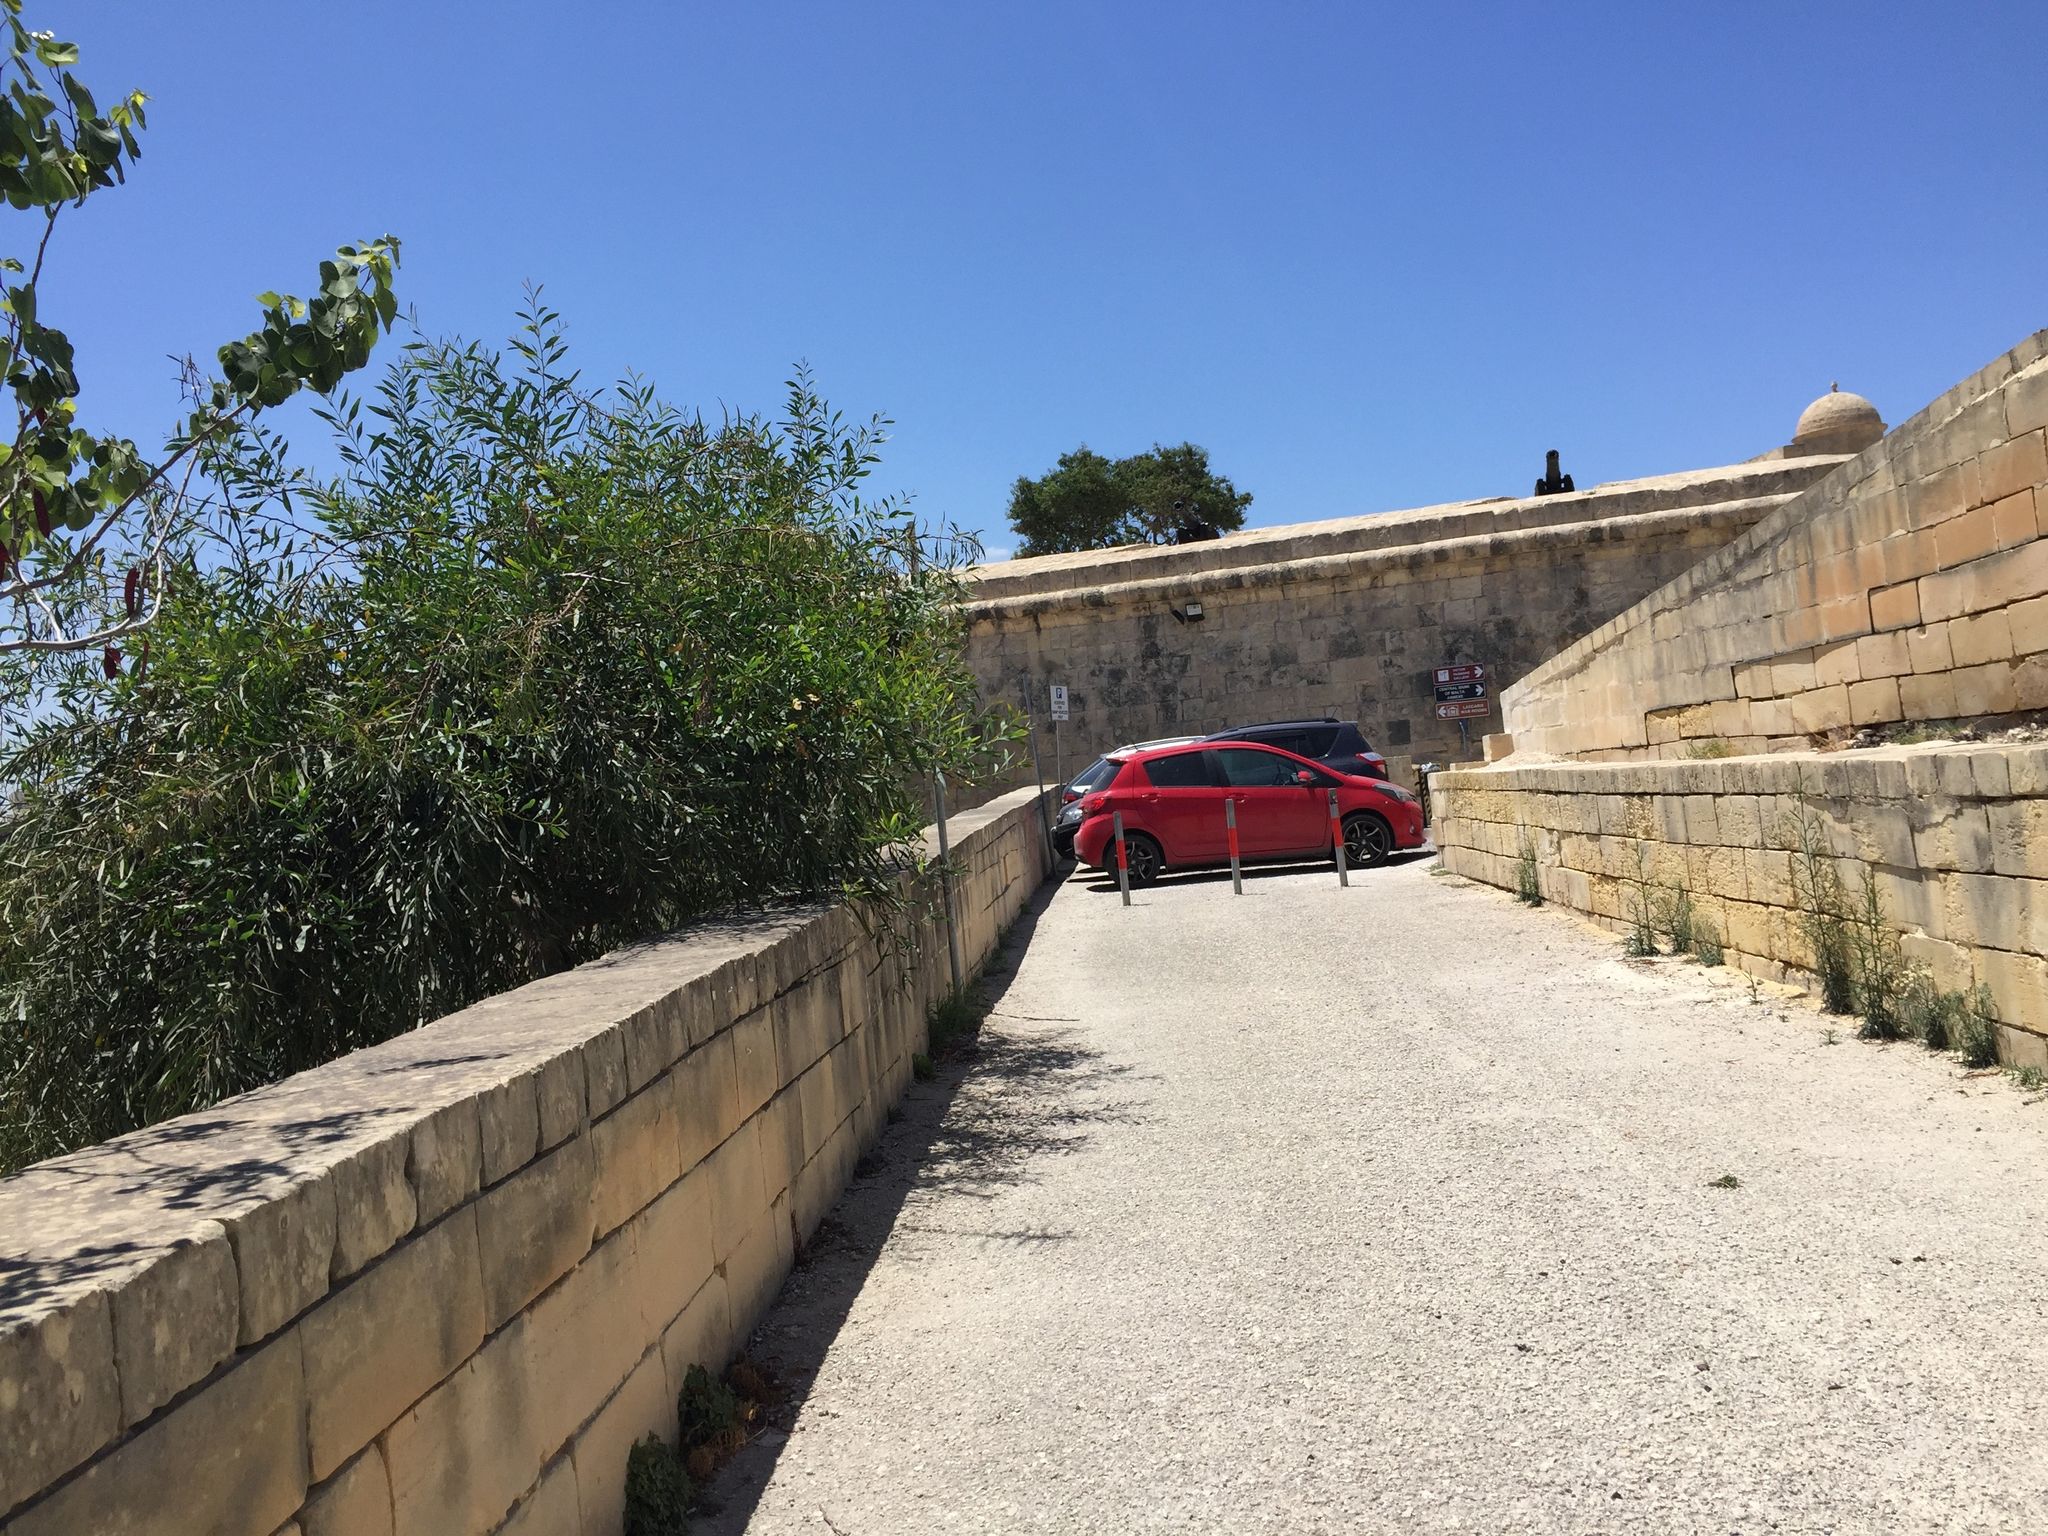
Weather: clear
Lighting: day
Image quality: good
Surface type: walking surface
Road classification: steps, service, footway
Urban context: urban centre
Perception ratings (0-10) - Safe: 3.62, Lively: 3.48, Beautiful: 7.5, Boring: 5.06, Depressing: 4.64, Wealthy: 3.03